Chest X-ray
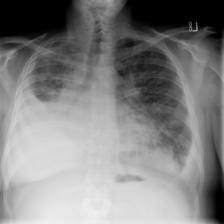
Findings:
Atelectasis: negative
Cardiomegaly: negative
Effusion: negative
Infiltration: negative
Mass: negative
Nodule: negative
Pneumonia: negative
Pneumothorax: negative
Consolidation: negative
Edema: negative
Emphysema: negative
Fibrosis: negative
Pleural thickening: negative
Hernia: negative